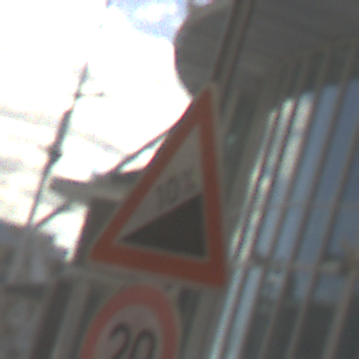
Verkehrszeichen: Steigung10
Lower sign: Geschwindigkeit20
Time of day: MorningAfternoon
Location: Outdoor (Urban)
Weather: PartlyCloudy
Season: NotSpecified
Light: Natural